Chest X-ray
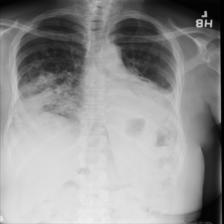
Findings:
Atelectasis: negative
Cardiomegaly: negative
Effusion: negative
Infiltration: positive
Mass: negative
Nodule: positive
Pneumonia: negative
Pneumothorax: negative
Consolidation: positive
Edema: negative
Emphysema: negative
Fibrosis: negative
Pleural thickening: negative
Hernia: negative